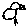
Label: bird